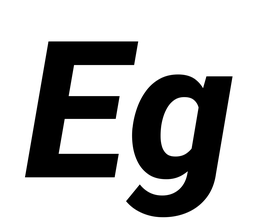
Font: Roboto-Italic_ExtraBold_Italic